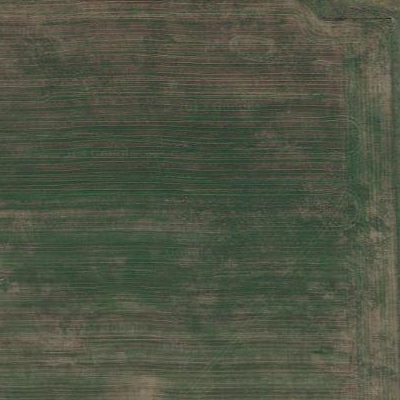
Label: bField